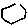
Label: hexagon